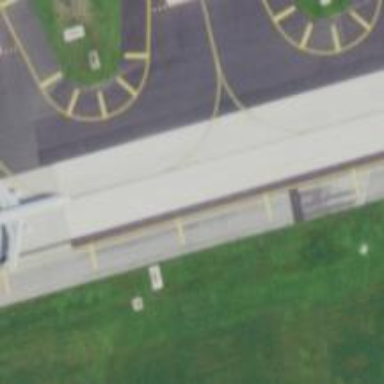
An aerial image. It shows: View of taxiway at the airport.